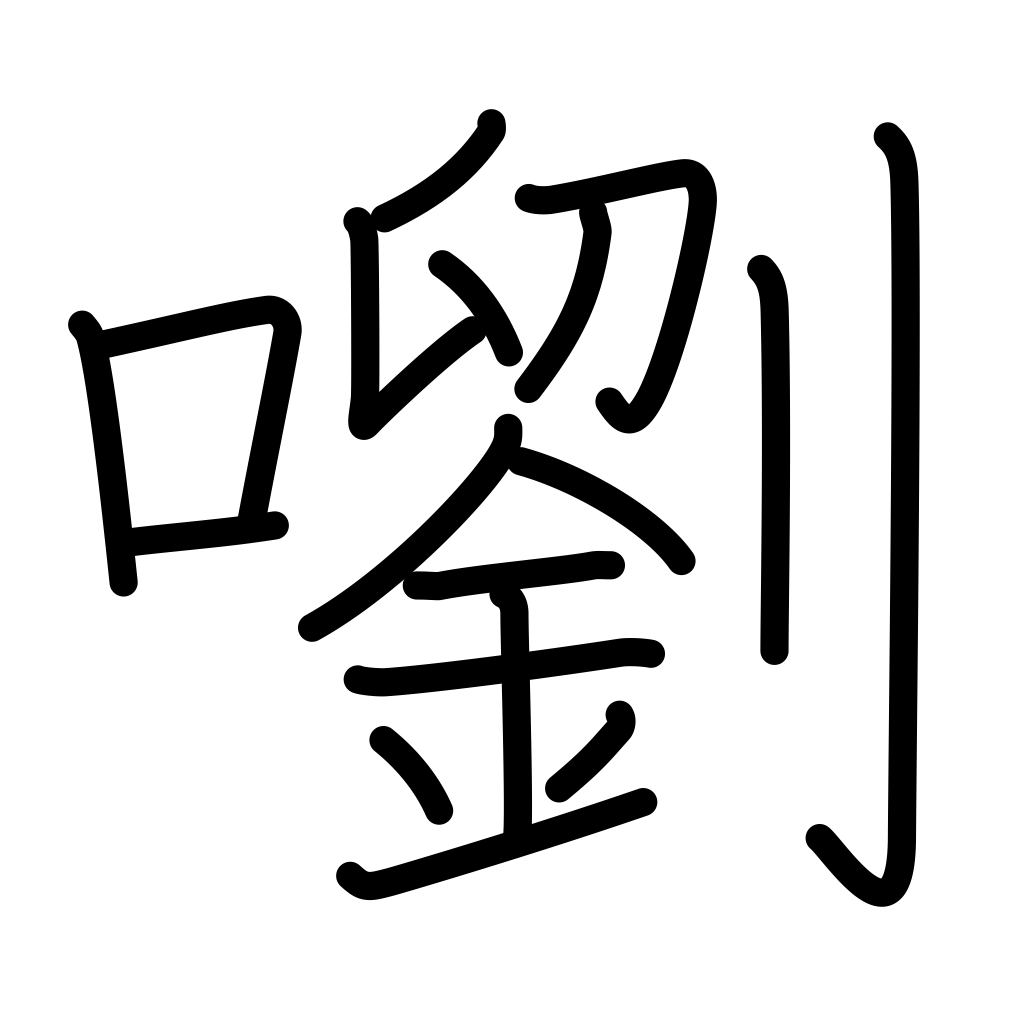
Meaning: a clear sound